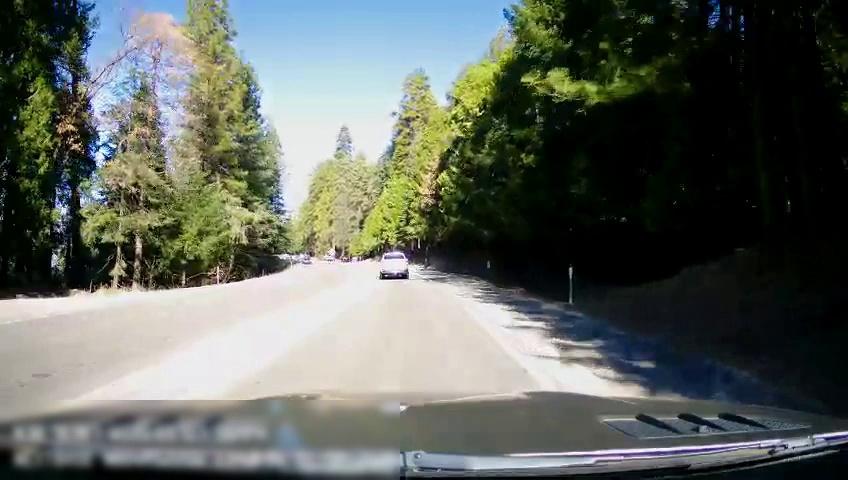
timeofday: Day
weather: Sunny
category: Drivable Space
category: Vehicles | Car
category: Vehicles | Truck
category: Lanes | Alternate Lane